Question: -

Here is my code:
'''
eu <- ggplot(regions_dist6, aes(x=log(pop_density1), y=log(ET_pc_y))) + geom_point(aes(colour = urb_lvl, size=car_dw_share), alpha = 0.2)
eu1 <- eu + scale_color_gradient(low="blue", high="red", name = "% Urbanization")
eu2 <- eu1 + geom_smooth(span = .95) + ylab (bquote('log Commuting emissions ('*kgCO[2]/cap/year*')')) +
xlab (bquote('log Population density '*(p/km^2)*''))
eu3 <- eu2 + labs(size = "% 4-Wheelers") + theme_light()
ed <- ggplot(regions_dist6, aes(x=log(utm44_RoadDens_km_sqkm), y=log(ET_pc_y))) + geom_point(aes(colour = urb_lvl, size=car_dw_share), alpha = 0.2)
ed1 <- ed + scale_color_gradient(low="blue", high="red", name = "% Urbanization")
ed2 <- ed1 + geom_smooth(span = .95) + ylab (bquote('log Commuting emissions ('*kgCO[2]/cap/year*')')) +
xlab (bquote('log Road density '*(km/km^2)*''))
ed3 <- ed2 + labs(size = "% 4-Wheelers") + theme_light()
eg <- ggplot(regions_dist6, aes(x=log(gdp_pc_inr), y=log(ET_pc_y))) + geom_point(aes(colour = urb_lvl, size=car_dw_share), alpha = 0.2)
eg1 <- eg + scale_color_gradient(low="blue", high="red", name = "% Urbanization")
eg2 <- eg1 + geom_smooth(span = .95) + ylab (bquote('log Commuting emissions ('*kgCO[2]/cap/year*')')) +
xlab (bquote('log GDP (Rs/c)'))
eg3 <- eg2 + labs(size = "% 4-Wheelers") + theme_light()
grid.newpage()
pushViewport(viewport(layout = grid.layout(1,3)))
print(eu3, vp=viewport(layout.pos.col = 1, layout.pos.row = 1))
print(ed3, vp=viewport(layout.pos.col = 2, layout.pos.row = 1))
print(eg3, vp=viewport(layout.pos.col = 3, layout.pos.row = 1))
'''
Here is data link: 50 observations
<URL>
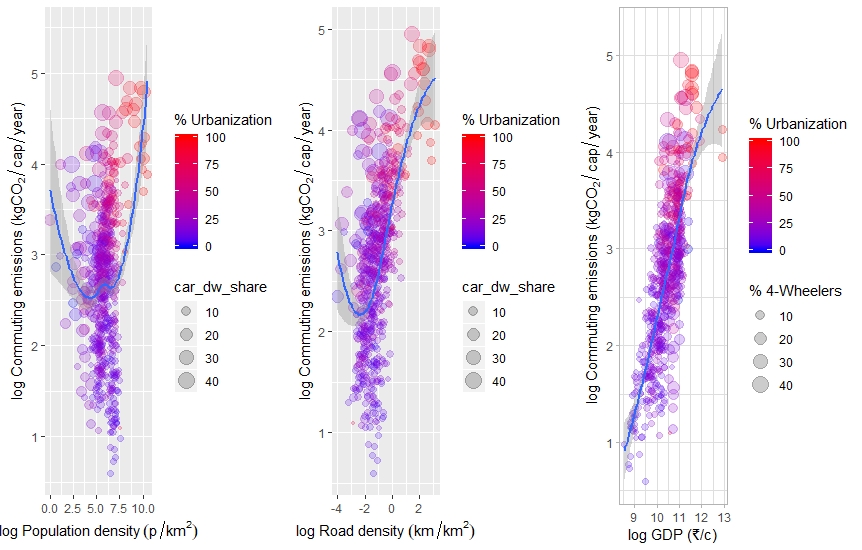
Answer: Taking joran's suggestion into account, I came up with the following:
'''
library(tidyverse)
#load dataset
regions_dist6 <- read.csv("test.csv")
#create category-value columns for the facet_grid
reg_melt <- regions_dist6 %>%
gather(categ, categ_val, c("pop_density", "UTM44_Area_km2", "gdp_pc_inr"))
#create labels for facet_grid
xlabels <- c(pop_density = "log population density", UTM44_Area_km2 = "log road density", gdp_pc_inr = "log GDP")
eu <- ggplot(reg_melt, aes(x=log(categ_val), y=log(ET_pc_y))) +
#facet grid for the predefined categories with autoscaled x-axes
facet_grid(cols = vars(categ), scales = "free_x", labeller = as_labeller(xlabels)) +
geom_point(aes(colour = urb_lvl, size=car_dw_share), alpha = 0.2) +
scale_color_gradient(low="blue", high="red", name = "% Urbanization") +
geom_smooth(span = .95) +
ylab (bquote('log Commuting emissions ('*kgCO[2]/cap/year*')')) +
#remove automatic xlabel
xlab (NULL) +
labs(size = "% 4-Wheelers") +
theme_light()
x11(xpos = 50, ypos = 50)
print(eu)
'''
Sample output with your data:
<URL>
Since I only started exploring R, you better carefully check, if this is what you had in mind. And I did not find a way to label the axes of a 'facet_grid' individually (I just removed the common label for all three x-axes), so if someone more experienced comes up with a better solution, I am more than happy to vote for it.